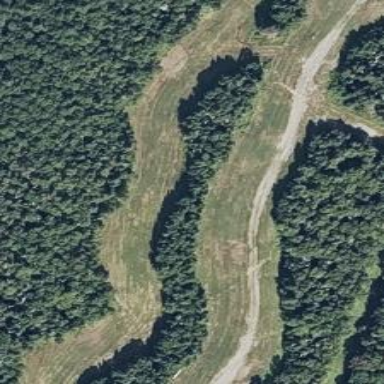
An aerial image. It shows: Intermediate difficulty ski slope.